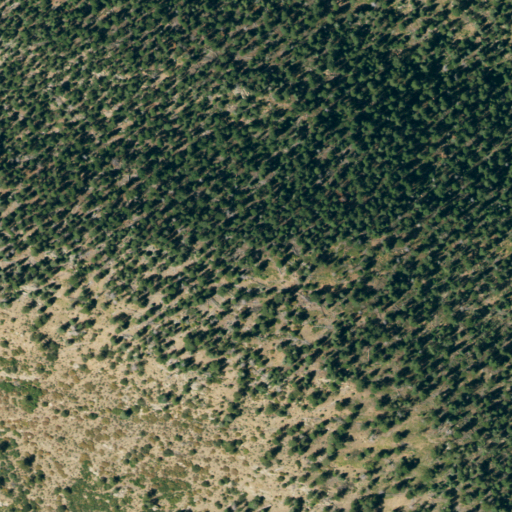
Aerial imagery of mountain in Colorado named Lead Mountain containing evergreen forest and shrub